Question:
I have this form in which user can add multiple rows depends on his/her preference. The name of each input tags were generated using jquery; meals1...amount1, meals2...amount2 and so on.
My question is how do I insert all those values into my MySQL database?
So far I have this function:
'''
function dbRowInsert($table_name, $form_data)
{
// retrieve the keys of the array (column titles)
$fields = array_keys($form_data);
// build the query
$sql = "INSERT INTO ".$table_name."
('".implode('','', $fields)."')
VALUES('".implode("','", $form_data)."')";
// run and return the query result resource
return mysql_query($sql);
}
'''
HTML:
'''
<div id ="ca_meals"><!--start of ca_meals-->
<div class="container">
<div class="row clearfix">
<div class="col-md-12 column">
<h3>Meals Form</h3>
<div class="form-group">
<label for="ca_meals_date">Date:</label>
<input type="text" class="form-control" id="ca_meals_date" name="ca_meals_date" placeholder="Date">
</div>
<div class="form-group">
<label for="ca_meals">Purpose:</label>
<input type="text" class="form-control" id="ca_meals_purpose" placeholder="Purpose">
</div>
<table class="table table-bordered table-hover" id="tab_logic_meals">
<thead>
<tr >
<th class="text-center">
Meals
</th>
<th class="text-center">
Number of PAX
</th>
<th class="text-center">
Alloted Budget Per PAX
</th>
<th class="text-center">
Amount
</th>
</tr>
</thead>
<tbody>
<tr id='meals0'>
<td>
<input type="text" name='ca_accommodate' placeholder='Meals' class="form-control"/>
</td>
<td>
<input type="text" name='ca_meals_numberpax' placeholder='Number of PAX' class="form-control"/>
</td>
<td>
<input type="text" name='ca_meals_budgetpax' placeholder='Alloted Budget Per PAX' class="form-control"/>
</td>
<td>
<input type="text" name='ca_meals_amount' placeholder='Amount' class="form-control"/>
</td>
</tr>
<tr id='meals1'></tr>
</tbody>
</table>
<div class="form-group">
<label for="ca_total">Total:</label>
<input type="text" class="form-control" id="ca_total" disabled>
</div>
</div>
</div>
<a id="add_row_meals" class="btn btn-primary pull-left">Add Row</a><a id='delete_row_meals' class="pull-right btn btn-danger">Delete Row</a>
</div>
</div><!--end of ca_meals-->
'''
This is my JQuery:
'''
$("#add_row_meals").click(function(){
$('#meals'+l).html("<td><input name='ca_meal"+l+"' type='text' placeholder='Meals' class='form-control input-md' /> </td><td><input name='ca_meals_numberpax"+l+"' type='text' placeholder='Number of PAX' class='form-control input-md'></td><td><input name='ca_meals_budgetpax"+l+"' type='text' placeholder='Alloted Budget Per PAX' class='form-control input-md'></td><td><input name='ca_meals_amount"+l+"' type='text' placeholder='Amount' class='form-control input-md'></td>");
$('#tab_logic_meals').append('<tr id="meals'+(l+1)+'"></tr>');
l++;
});
$("#delete_row_meals").click(function(){
if(l>1){
$("#meals"+(l-1)).html('');
l--;
}
});
'''
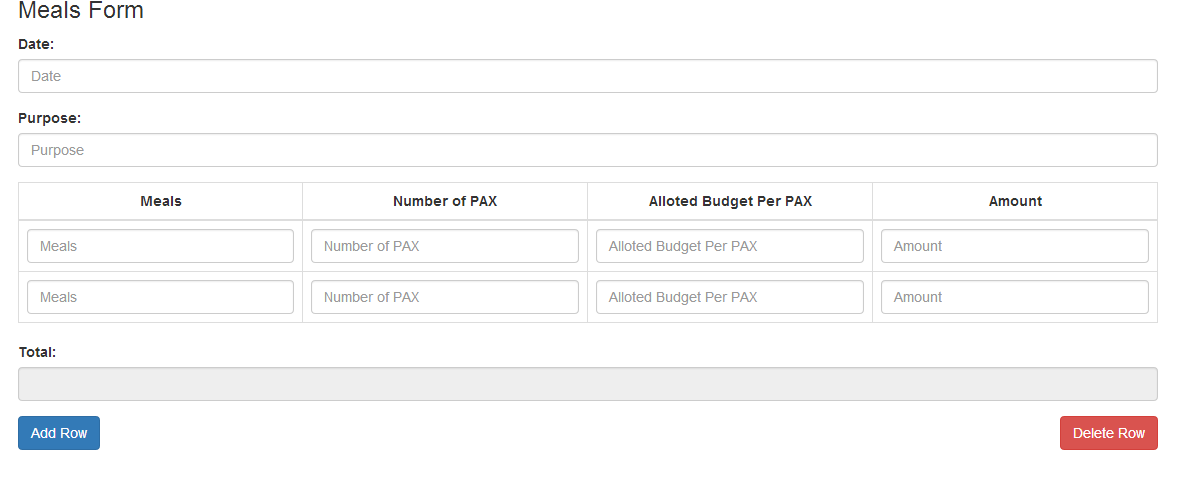
Answer: Usually it's done by passing arrays or indexes with the fields names.
Say, in JavaScript when you add a DHTML field for the name, call it 'meals[]'
In PHP the '$_POST['meals']' will contain an array then.
The other way - indexes. Say, when you create a new field with Javascript, give it a new name like 'meals_1', 'meals_2', etc. And then loop on them in PHP.
For the first case, with 'meals[]', the POST request will be like:
'''
&meals[]=aaa&meals[]=bbb&meals[]=ccc&amount[]=1&amount[]=2&amount[]=3
'''
An example of PHP code working with 'meals[]' would be:
'''
for($i=0;$i<count($_POST['meals']);$i++)
{
$sql = "INSERT INTO ... SET
'meals' = ". $_POST['meals'][$i].",
'amount' = ". $_POST['amount'][$i].",
// etc
}
'''